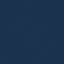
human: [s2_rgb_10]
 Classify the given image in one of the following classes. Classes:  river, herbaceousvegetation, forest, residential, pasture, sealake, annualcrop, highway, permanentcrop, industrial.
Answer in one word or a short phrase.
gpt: SeaLake